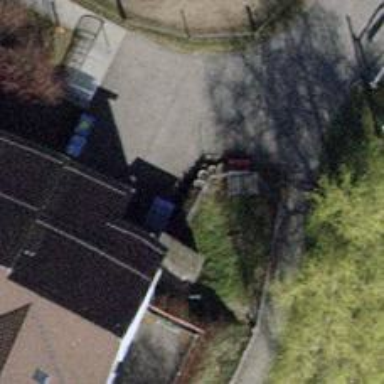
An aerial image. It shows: Bicycle parking area.